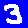
Digit: 3